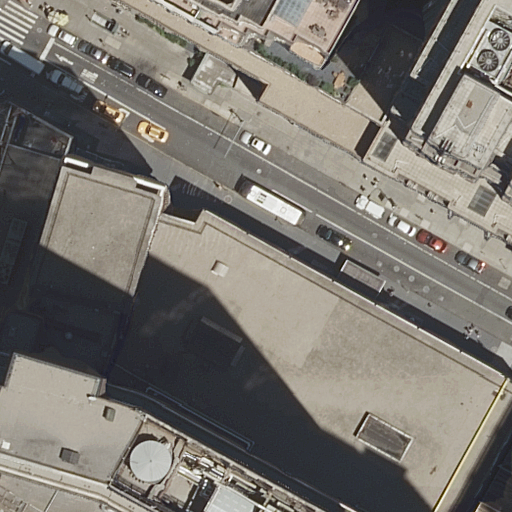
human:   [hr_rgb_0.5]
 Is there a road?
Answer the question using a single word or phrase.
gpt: yes

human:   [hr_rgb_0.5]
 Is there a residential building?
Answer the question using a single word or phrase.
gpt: yes

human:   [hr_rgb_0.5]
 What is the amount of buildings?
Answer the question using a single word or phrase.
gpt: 4

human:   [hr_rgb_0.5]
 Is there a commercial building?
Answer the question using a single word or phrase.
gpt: no

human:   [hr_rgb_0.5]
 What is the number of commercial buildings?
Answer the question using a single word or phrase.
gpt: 0

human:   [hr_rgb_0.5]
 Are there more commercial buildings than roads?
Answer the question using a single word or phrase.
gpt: no

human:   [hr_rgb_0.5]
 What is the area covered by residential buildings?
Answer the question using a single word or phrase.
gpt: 2321m2

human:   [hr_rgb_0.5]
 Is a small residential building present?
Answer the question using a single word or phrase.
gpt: yes

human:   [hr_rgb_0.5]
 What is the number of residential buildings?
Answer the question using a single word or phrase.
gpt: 4

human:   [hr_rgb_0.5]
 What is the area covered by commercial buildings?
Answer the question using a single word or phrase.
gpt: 0m2

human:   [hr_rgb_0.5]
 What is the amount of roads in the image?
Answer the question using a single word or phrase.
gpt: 3

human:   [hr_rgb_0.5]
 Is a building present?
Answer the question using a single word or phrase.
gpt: yes

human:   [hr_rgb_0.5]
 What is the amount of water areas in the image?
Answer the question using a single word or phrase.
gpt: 0

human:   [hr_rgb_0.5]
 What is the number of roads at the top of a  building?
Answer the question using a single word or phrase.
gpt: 3

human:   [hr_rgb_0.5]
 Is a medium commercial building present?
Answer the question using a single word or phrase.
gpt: no

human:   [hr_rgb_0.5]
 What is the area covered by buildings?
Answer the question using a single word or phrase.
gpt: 2321m2

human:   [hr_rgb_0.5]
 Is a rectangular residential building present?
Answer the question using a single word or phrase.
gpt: yes

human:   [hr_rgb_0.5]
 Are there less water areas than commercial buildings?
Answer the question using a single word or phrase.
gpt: no

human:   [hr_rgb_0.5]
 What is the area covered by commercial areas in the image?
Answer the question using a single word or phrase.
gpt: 0m2

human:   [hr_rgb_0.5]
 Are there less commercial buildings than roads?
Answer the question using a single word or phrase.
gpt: yes

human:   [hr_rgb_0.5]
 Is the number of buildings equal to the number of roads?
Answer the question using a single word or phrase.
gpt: no

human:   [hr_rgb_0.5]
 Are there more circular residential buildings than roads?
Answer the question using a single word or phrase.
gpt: no

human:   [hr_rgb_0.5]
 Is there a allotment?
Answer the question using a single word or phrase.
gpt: no

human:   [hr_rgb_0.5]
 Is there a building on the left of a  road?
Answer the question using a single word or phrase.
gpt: yes

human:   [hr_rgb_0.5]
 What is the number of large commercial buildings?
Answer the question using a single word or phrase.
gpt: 0

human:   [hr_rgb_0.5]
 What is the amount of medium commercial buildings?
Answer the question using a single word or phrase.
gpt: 0

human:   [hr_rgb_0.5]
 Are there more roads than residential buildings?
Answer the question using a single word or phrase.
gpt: no

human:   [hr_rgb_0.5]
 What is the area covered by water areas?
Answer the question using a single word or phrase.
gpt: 0m2

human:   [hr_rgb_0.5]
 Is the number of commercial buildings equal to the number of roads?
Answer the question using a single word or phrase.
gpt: no

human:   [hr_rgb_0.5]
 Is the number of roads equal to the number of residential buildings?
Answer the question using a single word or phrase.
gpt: no

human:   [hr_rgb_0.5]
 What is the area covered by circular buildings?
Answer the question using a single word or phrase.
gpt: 0m2

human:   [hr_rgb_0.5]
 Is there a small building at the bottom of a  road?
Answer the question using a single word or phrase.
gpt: yes

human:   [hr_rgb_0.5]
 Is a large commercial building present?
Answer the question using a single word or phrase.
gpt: no

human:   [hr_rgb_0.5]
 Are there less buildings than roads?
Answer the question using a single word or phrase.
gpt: no

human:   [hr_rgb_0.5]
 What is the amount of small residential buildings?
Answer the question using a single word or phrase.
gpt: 1

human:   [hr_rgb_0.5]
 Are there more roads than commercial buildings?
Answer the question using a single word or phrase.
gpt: yes

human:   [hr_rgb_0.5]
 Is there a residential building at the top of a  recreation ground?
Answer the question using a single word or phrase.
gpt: no

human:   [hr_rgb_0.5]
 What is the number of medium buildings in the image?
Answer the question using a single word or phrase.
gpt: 1

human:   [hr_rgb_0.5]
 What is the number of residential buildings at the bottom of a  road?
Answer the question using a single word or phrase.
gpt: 2

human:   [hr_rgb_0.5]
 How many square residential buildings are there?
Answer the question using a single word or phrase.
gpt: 0

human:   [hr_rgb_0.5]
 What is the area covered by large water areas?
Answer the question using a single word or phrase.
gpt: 0m2

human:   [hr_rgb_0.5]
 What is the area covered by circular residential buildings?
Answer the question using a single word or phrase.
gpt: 0m2

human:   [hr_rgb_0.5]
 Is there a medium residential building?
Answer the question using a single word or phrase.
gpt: yes

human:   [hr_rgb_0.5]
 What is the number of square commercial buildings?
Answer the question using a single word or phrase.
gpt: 0

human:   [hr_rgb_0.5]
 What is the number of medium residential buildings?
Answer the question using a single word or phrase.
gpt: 1

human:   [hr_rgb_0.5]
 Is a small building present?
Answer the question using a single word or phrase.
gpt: yes

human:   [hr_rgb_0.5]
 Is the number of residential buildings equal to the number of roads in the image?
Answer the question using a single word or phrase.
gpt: no

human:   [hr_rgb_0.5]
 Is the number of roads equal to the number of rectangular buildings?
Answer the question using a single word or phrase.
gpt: no

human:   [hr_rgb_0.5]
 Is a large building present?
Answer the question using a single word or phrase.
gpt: yes

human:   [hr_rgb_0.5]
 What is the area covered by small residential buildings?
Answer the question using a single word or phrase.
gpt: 55m2

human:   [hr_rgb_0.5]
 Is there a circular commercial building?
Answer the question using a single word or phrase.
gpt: no

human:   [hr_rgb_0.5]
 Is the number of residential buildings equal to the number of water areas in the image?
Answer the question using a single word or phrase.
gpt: no

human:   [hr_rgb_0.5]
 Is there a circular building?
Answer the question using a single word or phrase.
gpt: no

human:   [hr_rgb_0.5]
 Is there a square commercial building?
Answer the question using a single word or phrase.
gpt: no

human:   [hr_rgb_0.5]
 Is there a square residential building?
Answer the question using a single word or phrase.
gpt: no

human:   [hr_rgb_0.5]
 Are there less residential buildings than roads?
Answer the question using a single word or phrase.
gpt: no

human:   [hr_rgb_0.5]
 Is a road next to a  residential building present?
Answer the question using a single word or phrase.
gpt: yes

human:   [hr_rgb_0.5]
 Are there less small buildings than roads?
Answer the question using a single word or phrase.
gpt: yes

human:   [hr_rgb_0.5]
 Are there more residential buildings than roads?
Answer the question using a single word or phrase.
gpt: yes

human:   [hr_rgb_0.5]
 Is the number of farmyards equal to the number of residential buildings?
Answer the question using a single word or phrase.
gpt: no

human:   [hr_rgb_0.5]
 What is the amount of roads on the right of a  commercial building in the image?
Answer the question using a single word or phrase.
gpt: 0

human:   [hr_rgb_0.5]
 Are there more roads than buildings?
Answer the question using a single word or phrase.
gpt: no

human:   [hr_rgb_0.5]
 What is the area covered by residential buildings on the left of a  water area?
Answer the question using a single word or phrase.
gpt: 0m2

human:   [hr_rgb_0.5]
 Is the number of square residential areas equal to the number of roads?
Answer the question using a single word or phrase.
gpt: no